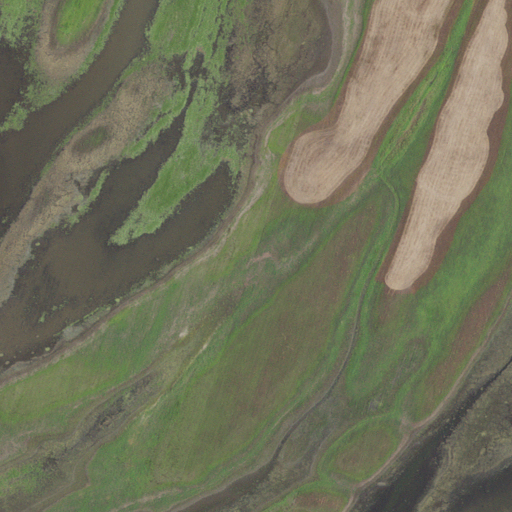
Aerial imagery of island in Missouri named Grand Tower Island containing cultivated crops, herbaceous wetlands, and open water